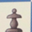
Piece: bP